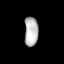
Tissue: lung
Cell type: Endothelial cells
Senescence score: 0.6386
Nuclear area (px): 403
Mean DAPI intensity: 180.452